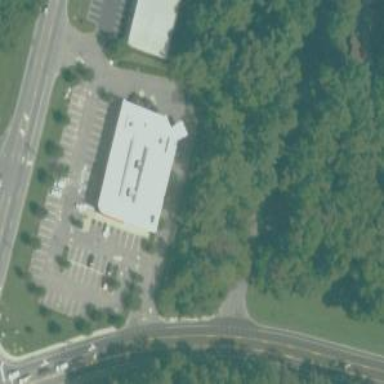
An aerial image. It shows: Pharmacy providing healthcare services.